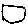
Label: square